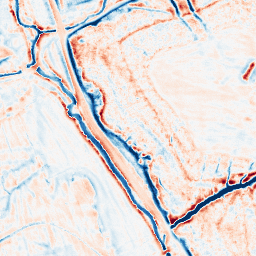
Category: edge_preserving
Decomposition family: bilateral
Decomposition parameters: d: 15
sigma_color: 100
sigma_space: 100
Upsampling method: lanczos
Upsampling parameters: scale: 8
Upsampling scale: 8